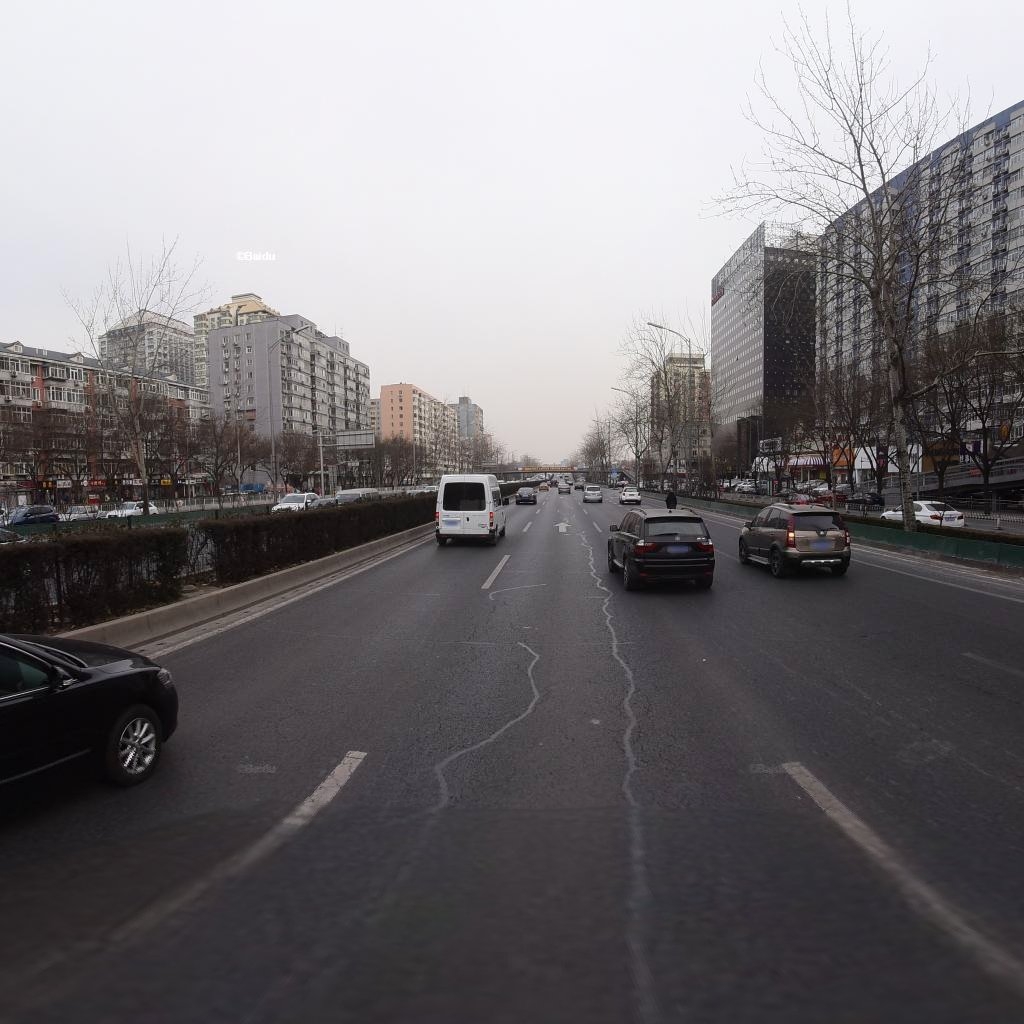
Region: Haidian
Road damage annotations: longitudinal patch, transverse patch, longitudinal patch